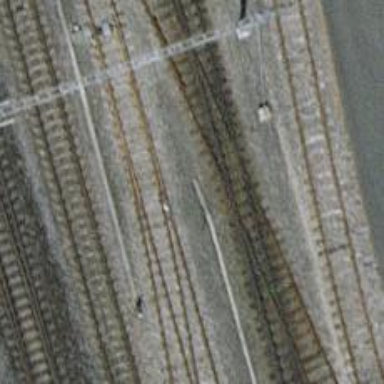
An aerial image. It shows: Railway crossing.